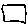
Label: square